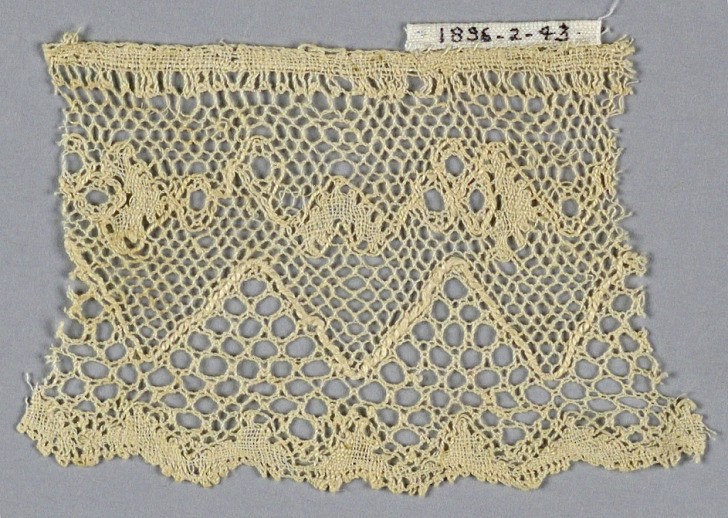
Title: Fragment
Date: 19th century
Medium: linen Technique: bobbin lace (Lille-style with heavy outlining thread)
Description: Lille-style fragment with upper portion in a conventionalized pattern separated from border by deep points with heavier thread.